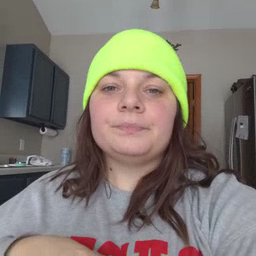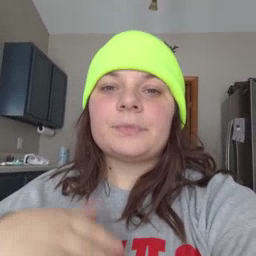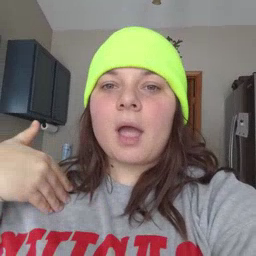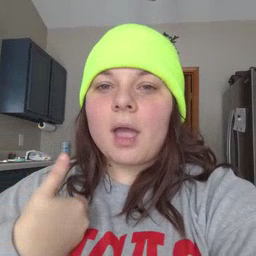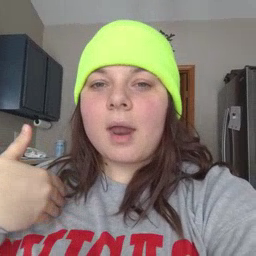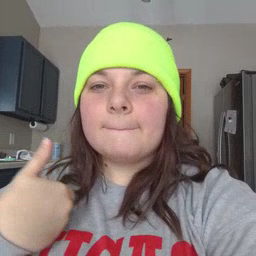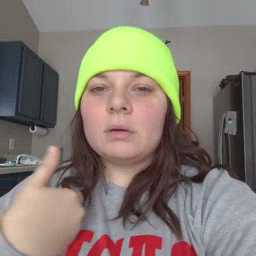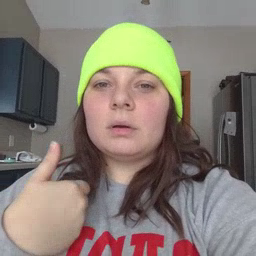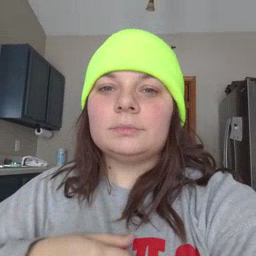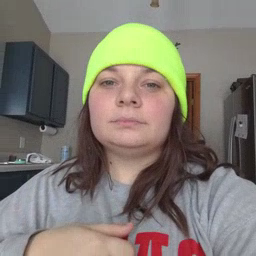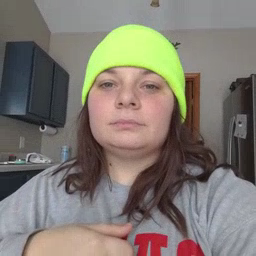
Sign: animal